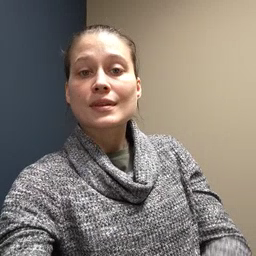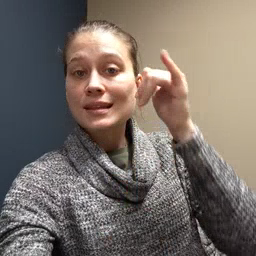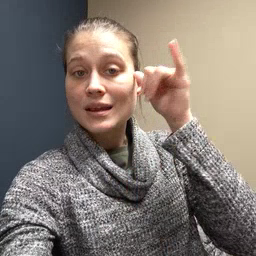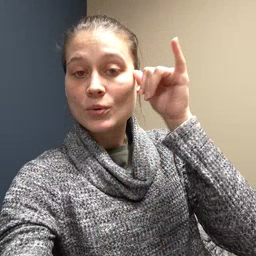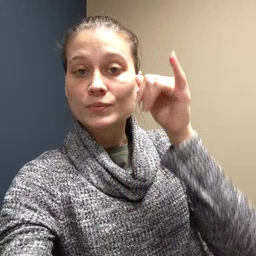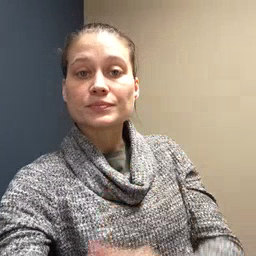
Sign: cow